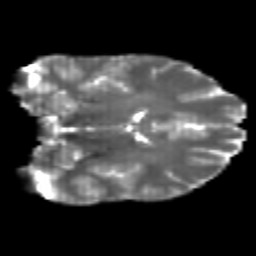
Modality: T2w
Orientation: coronal
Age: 21
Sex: male
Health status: healthy
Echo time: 0.074 s